Field crop: tomato
Growth stage: 1
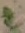
Species: solanum